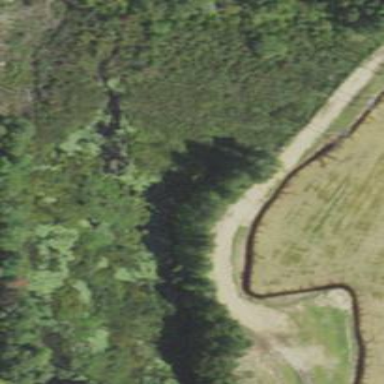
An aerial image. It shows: Marshy wetland area.